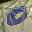
Label: 0